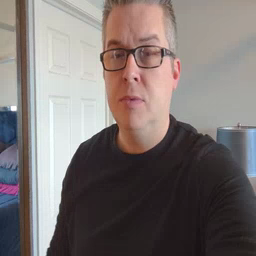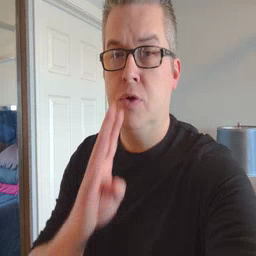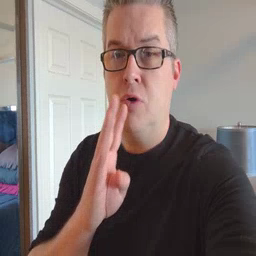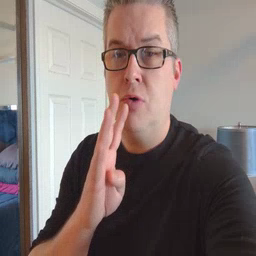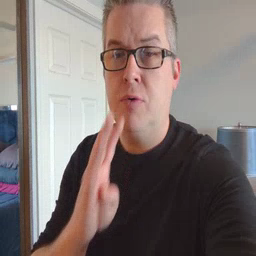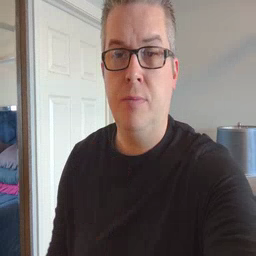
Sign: talk